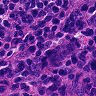
Metastatic tissue present: yes